Question: I'm following a code example I found at <URL>. I must have hit a boundary condition, but am unable to work it out. Am I missing something?
This is the result of counting the random numbers per bin:
'''
np.bincount(rvs) [<PHONE> <PHONE> 1199 837 644 376 218 111 55 20 12 7 2 2]
'''
This is the histogram:

'''
from scipy import stats
np.random.seed(42)
def draw_discrete_gaussian(rng, tail='both'):
# number of integer support points of the distribution minus 1
npoints = rng if tail == 'both' else rng * 2
npointsh = npoints / 2
npointsf = float(npoints)
# bounds for the truncated normal
nbound = 4
# actual bounds of truncated normal
normbound = (1+1/npointsf) * nbound
# integer grid
grid = np.arange(-npointsh, npointsh+2, 1)
# bin limits for the truncnorm
gridlimitsnorm = (grid-0.5) / npointsh * nbound
# used later in the analysis
gridlimits = grid - 0.5
grid = grid[:-1]
probs = np.diff(stats.truncnorm.cdf(gridlimitsnorm, -normbound, normbound))
gridint = grid
normdiscrete = stats.rv_discrete(values=(gridint, np.round(probs, decimals=7)), name='normdiscrete')
# print 'mean = %6.4f, variance = %6.4f, skew = %6.4f, kurtosis = %6.4f'% normdiscrete.stats(moments = 'mvsk')
rnd_val = normdiscrete.rvs()
if tail == 'both':
return rnd_val
if tail == 'left':
return -abs(rnd_val)
elif tail == 'right':
return abs(rnd_val)
rng = 15
tail = 'right'
rvs = [draw_discrete_gaussian(rng, tail=tail) for i in xrange(10000)]
if tail == 'both':
rng_min = rng / -2.0
rng_max = rng / 2.0
elif tail == 'left':
rng_min = -rng
rng_max = 0
elif tail == 'right':
rng_min = 0
rng_max = rng
gridlimits = np.arange(rng_min-.5, rng_max+1.5, 1)
print gridlimits
f, l = np.histogram(rvs, bins=gridlimits)
# cheap way of creating histogram
import matplotlib.pyplot as plt
%matplotlib inline
bins, edges = f, l
left,right = edges[:-1],edges[1:]
X = np.array([left, right]).T.flatten()
Y = np.array([bins, bins]).T.flatten()
# print 'rvs', rvs
print 'np.bincount(rvs)', np.bincount(rvs)
plt.plot(X,Y)
plt.show()
'''
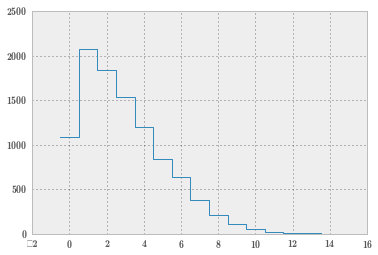
Answer: I try to answer my own question based on comments from @user333700 and @user235711:
I insert into the method before 'normdiscrete = ...'
'''
if tail == 'right':
gridint = gridint[npointsh:]
probs = probs[npointsh:]
s = probs.sum()
probs = probs / s
elif tail == 'left':
gridint = gridint[0: npointsh]
probs = probs[0: npointsh]
s = probs.sum()
probs = probs / s
'''
The resulting histogramslook much nicer: